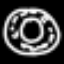
Label: donut